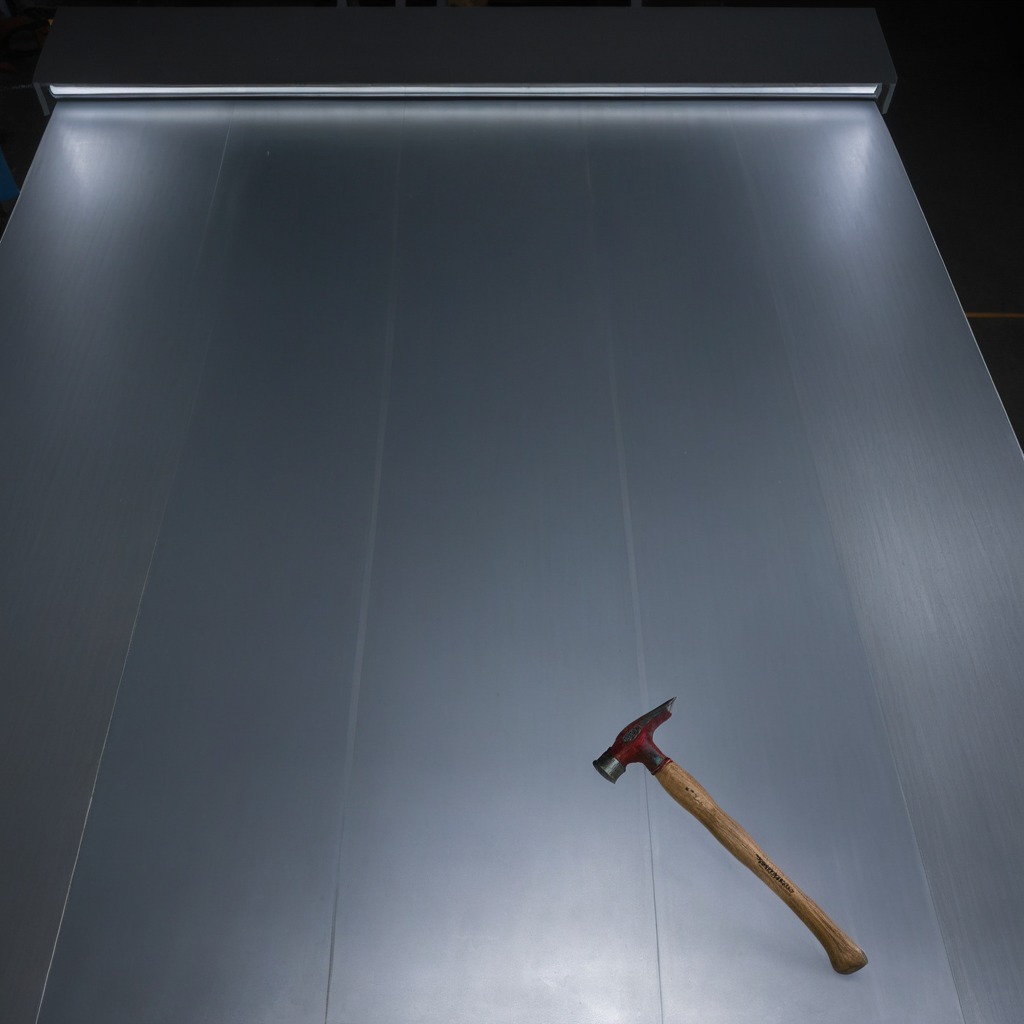
A hammer is lying on the tabletop.